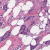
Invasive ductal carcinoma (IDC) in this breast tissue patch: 1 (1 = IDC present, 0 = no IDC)